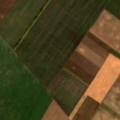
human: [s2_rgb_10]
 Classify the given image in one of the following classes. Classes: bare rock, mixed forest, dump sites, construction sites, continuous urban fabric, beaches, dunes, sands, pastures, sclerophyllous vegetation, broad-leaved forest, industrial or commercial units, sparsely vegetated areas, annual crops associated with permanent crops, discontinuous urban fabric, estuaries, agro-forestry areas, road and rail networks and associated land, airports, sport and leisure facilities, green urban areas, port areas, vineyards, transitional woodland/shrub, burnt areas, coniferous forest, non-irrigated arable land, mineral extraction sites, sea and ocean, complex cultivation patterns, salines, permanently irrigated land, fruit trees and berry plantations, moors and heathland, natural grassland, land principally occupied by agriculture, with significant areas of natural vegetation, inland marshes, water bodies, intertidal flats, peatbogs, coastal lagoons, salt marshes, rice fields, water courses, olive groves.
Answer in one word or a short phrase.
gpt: non-irrigated arable land